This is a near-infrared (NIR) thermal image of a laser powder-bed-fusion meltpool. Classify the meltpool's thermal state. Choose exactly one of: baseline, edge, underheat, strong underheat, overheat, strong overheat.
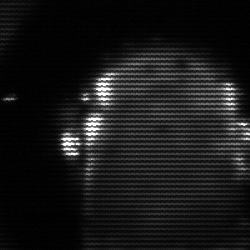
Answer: baseline